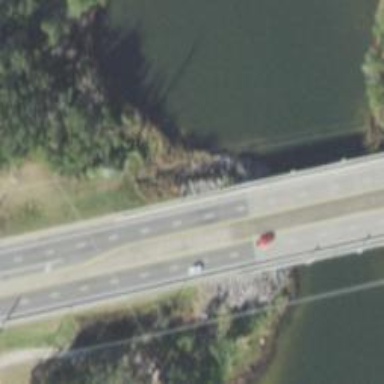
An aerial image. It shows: Primary highway bridge.